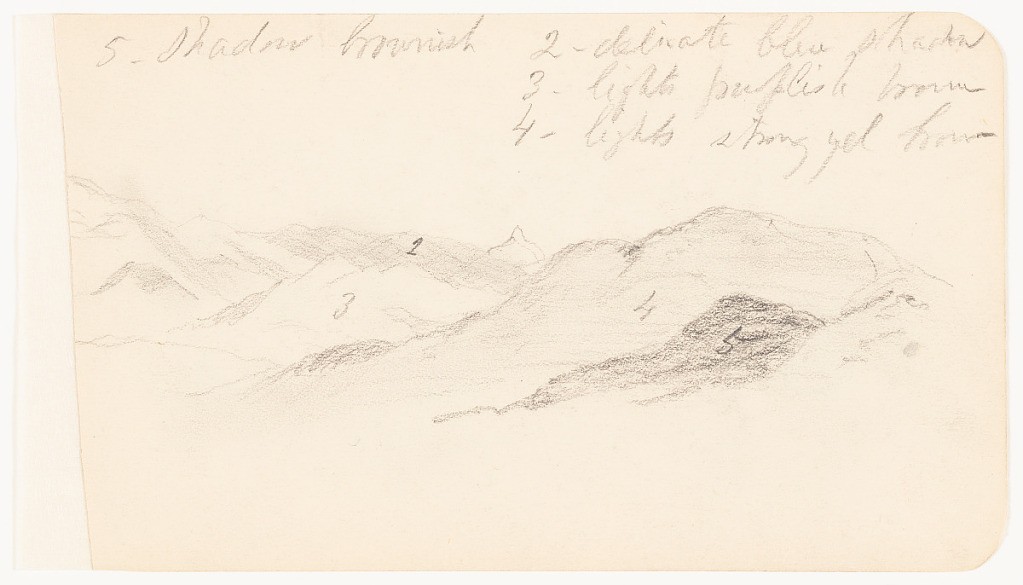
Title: Mountains in Mexico
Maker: Frederic Edwin Church, American, 1826–1900
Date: February–April 1889
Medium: Graphite on off-white wove paper; verso: graphite
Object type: Drawing
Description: Landscape sketch showing a view of a rugged mountain range in Mexico cast in shadow. The mountain range stretches horizontally across the middle distance and features several sharp peaks and rugged ridges. A hill at lower right is cast in dark shadow by cloud above, while the rest of the range is slightly less dark with a bright spot at center left. In the background at center, a particularly pointed peak is visible.

Verso: Figure sketch from Mexico outlining an individual's head, in left profile. Situated at left, the individual has their mouth agape, and their curly hair cropped closely. Other facial features are not rendered.